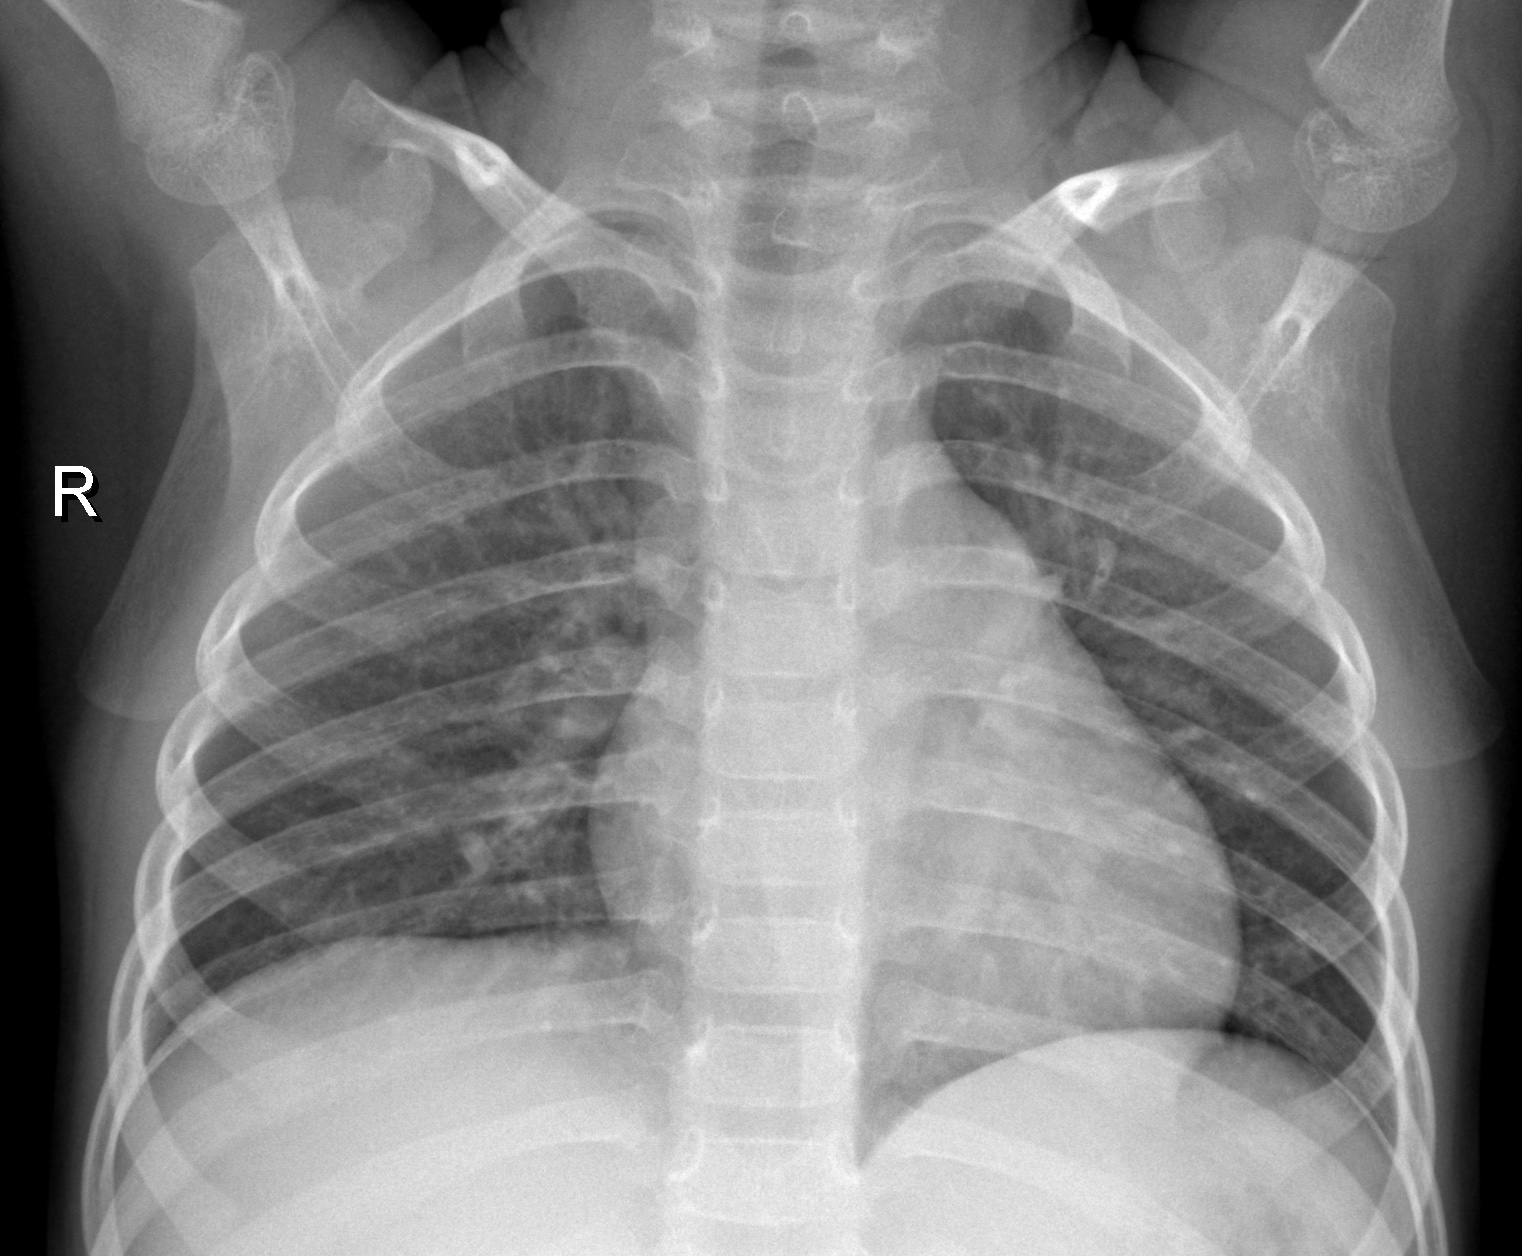
Diagnosis: NORMAL